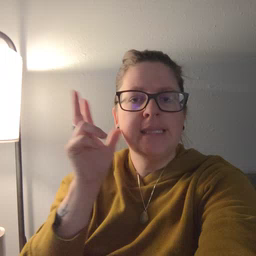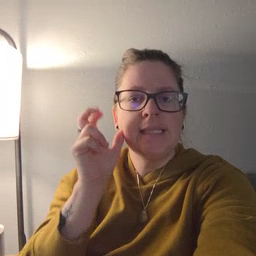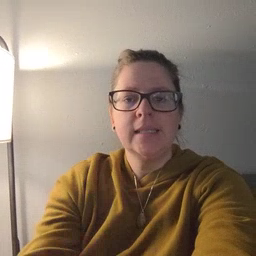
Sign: listen